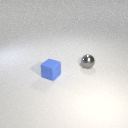
small gray metal sphere behind small blue rubber cube